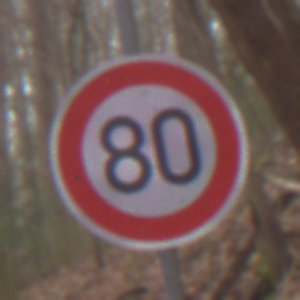
Verkehrszeichen: Geschwindigkeit80
Umgebung: Outdoor, Nature
Tageszeit: Midday
Wetter: Overcast
Licht: Natural
Jahreszeit: Autumn
Kontrast: LowContrast